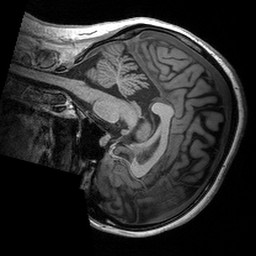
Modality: T1w
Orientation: sagittal
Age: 29
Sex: female
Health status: healthy
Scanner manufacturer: siemens
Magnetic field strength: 3 T
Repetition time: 2.53 s
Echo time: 0.00288 s